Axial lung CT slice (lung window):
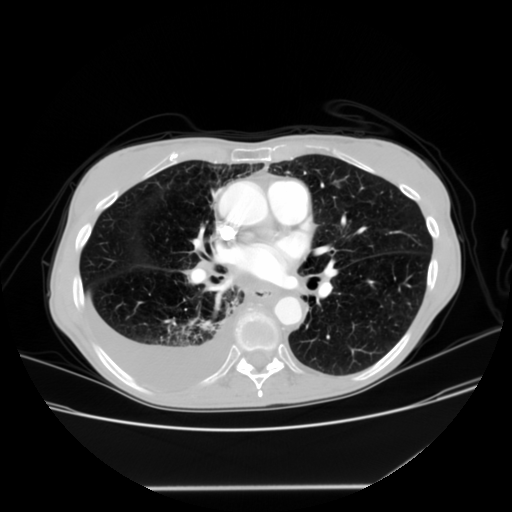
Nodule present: no